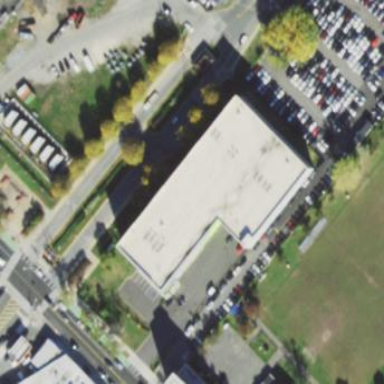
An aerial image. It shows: Warehouse building offering storage rental services.